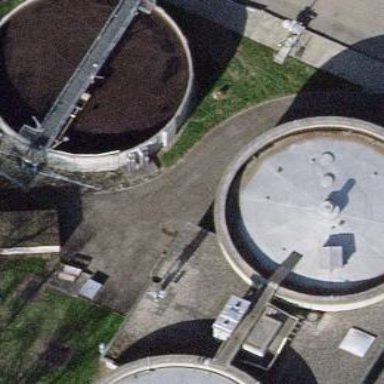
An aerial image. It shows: Body of wastewater.